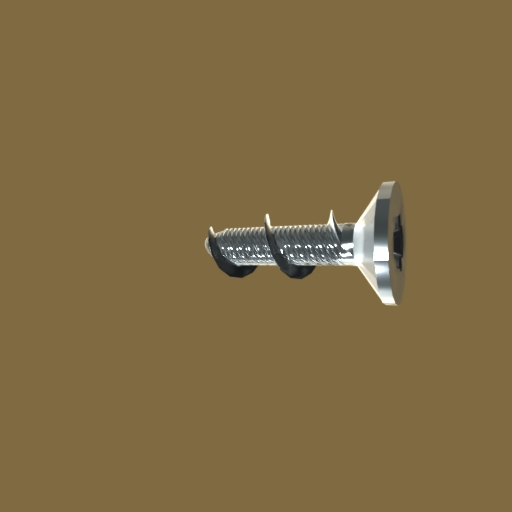
Label: screw